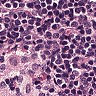
Metastatic tissue present: no